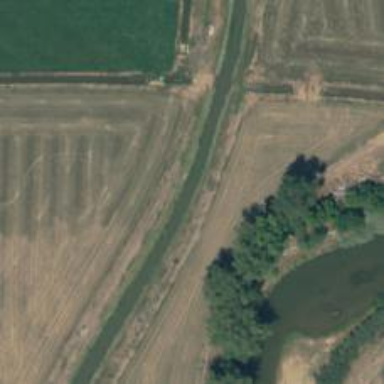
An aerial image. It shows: Irrigation canal.